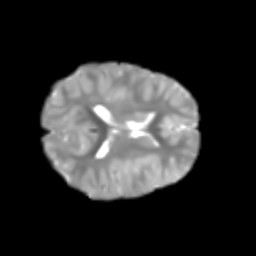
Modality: T2w
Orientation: axial
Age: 6
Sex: female
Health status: healthy